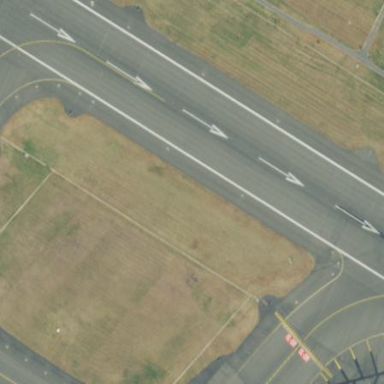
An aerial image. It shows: Displaced threshold on the runway of airport area.